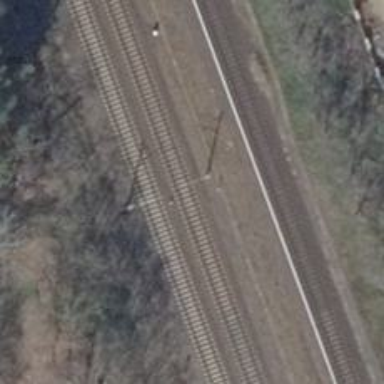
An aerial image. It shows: Railway signal.